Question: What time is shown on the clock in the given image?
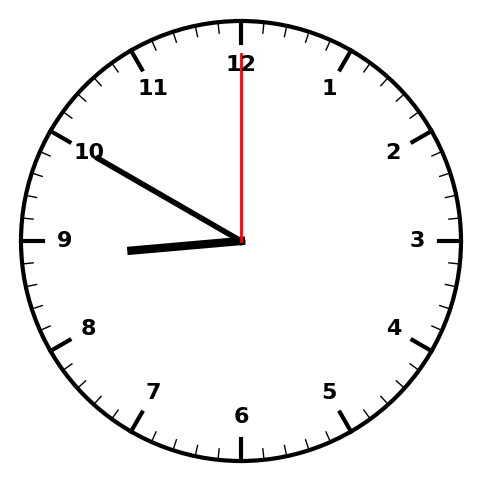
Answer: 08:50:00